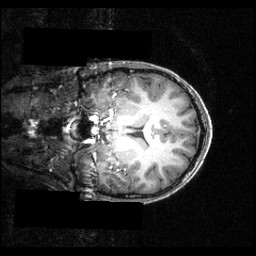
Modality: T1w
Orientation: coronal
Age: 16
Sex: male
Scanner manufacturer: siemens
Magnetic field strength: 3.951 T
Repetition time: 1.5 s
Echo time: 0.00335 s